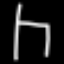
Label: chair